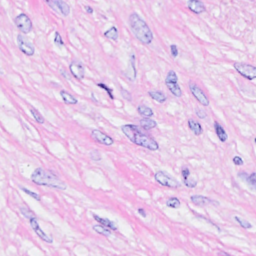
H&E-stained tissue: Breast